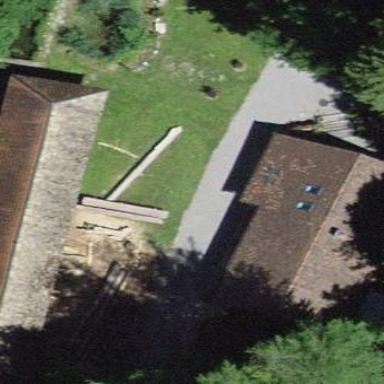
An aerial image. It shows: Sawmill building.